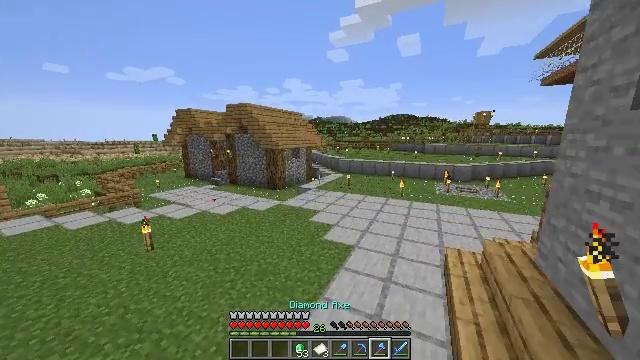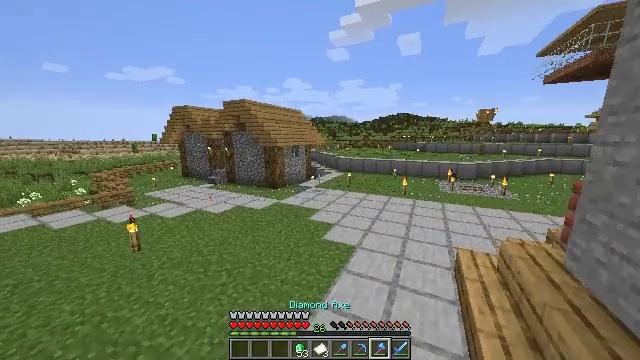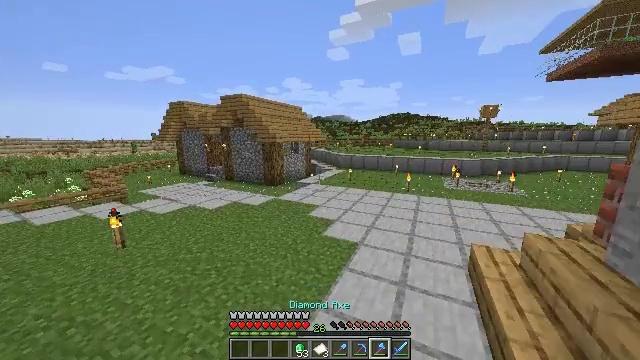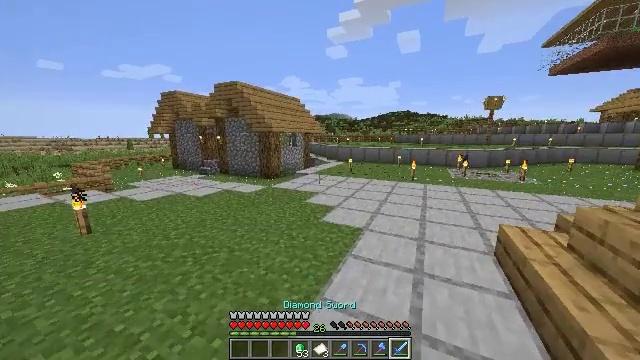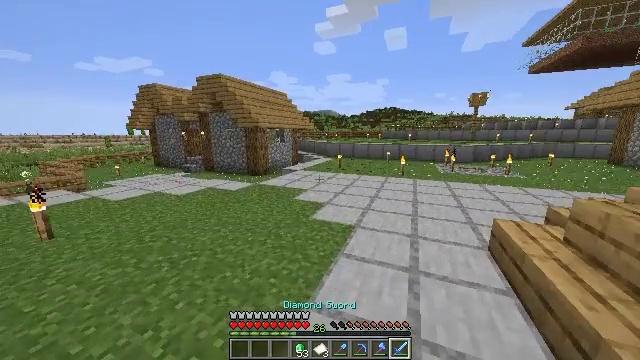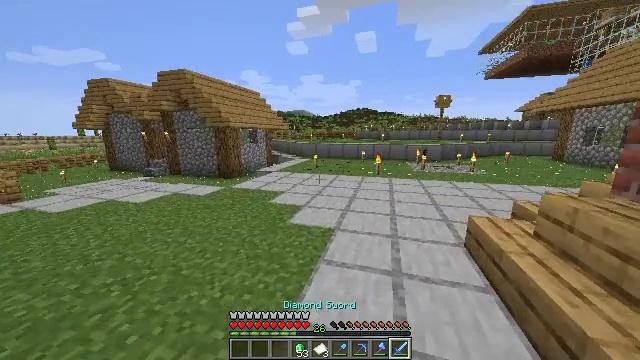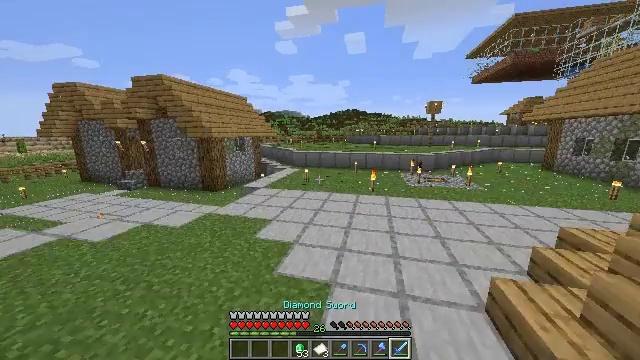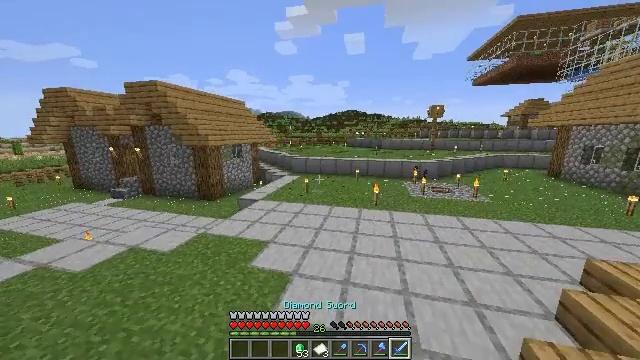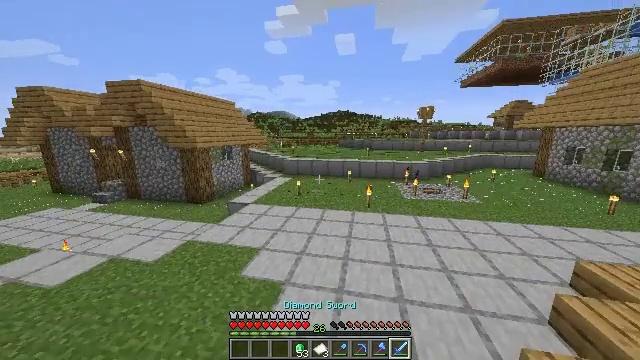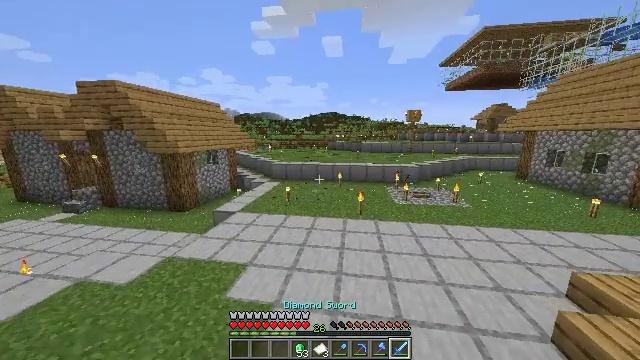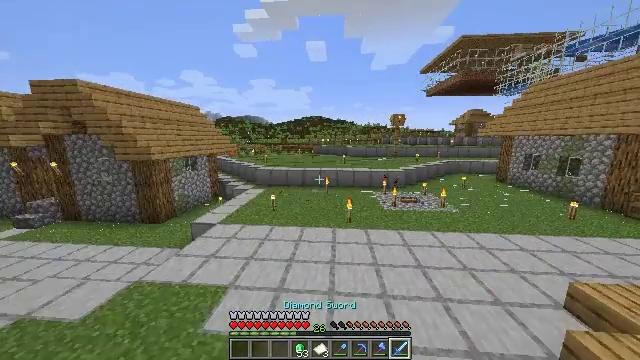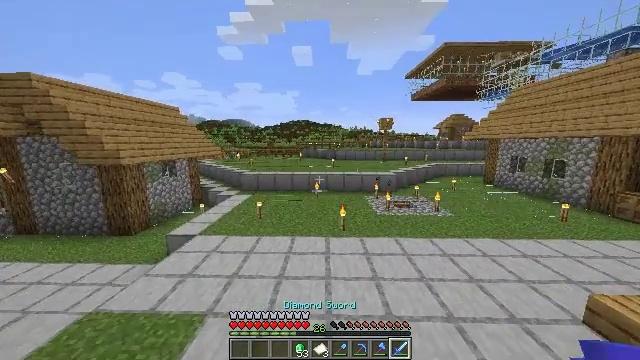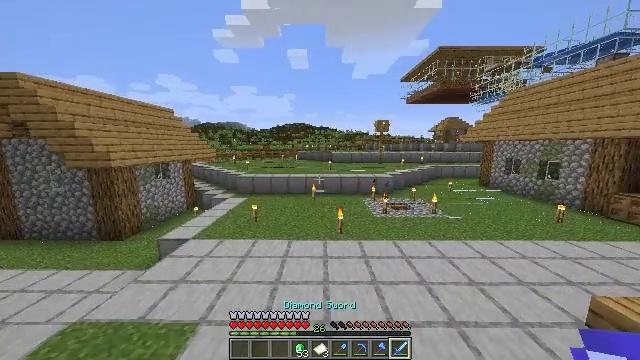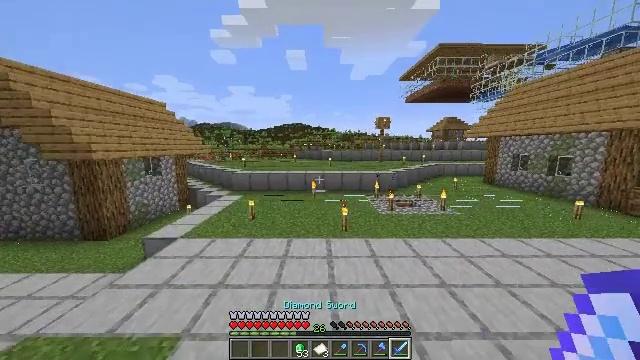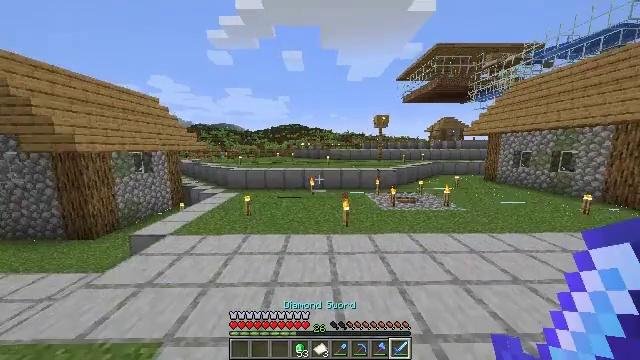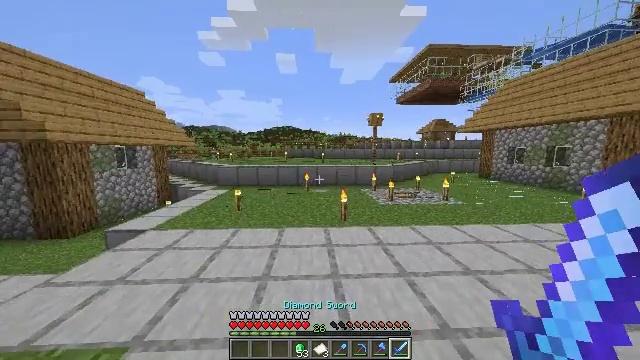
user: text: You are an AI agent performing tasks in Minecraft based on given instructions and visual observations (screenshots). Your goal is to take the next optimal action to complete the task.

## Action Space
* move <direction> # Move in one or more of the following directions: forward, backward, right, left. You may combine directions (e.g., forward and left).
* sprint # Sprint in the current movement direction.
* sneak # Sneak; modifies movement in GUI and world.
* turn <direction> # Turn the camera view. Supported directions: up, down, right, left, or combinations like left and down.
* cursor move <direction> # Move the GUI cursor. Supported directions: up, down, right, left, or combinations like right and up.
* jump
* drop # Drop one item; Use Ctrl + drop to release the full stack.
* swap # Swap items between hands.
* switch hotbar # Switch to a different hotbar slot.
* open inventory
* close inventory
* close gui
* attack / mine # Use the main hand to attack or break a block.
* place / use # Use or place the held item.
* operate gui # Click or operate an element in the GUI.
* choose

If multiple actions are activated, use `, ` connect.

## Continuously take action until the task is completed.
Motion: motion action
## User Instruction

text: Left-click to destroy the oak fence.
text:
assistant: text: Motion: move forward, sprint, jump
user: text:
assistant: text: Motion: move forward, sprint, jump
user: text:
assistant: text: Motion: move forward, jump
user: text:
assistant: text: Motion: move forward, turn right, jump
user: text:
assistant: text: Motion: move forward, turn right, jump
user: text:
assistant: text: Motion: move forward, turn right, jump
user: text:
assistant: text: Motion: move forward, jump
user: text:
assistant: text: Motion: move forward, turn right, jump
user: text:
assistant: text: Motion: move forward, sprint, turn right, jump
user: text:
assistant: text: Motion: move forward, sprint, turn right, jump
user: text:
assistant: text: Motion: move forward, sprint, turn right and up, jump
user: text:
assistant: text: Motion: move forward, sprint, turn right, jump
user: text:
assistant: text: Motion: move forward, sprint, jump
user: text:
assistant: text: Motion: move forward, jump
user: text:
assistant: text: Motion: move forward, turn right, jump
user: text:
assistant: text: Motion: move forward, jump
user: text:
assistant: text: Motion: move forward, jump
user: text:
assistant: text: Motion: move forward, jump
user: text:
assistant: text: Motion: move forward, jump
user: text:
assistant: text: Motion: move forward, sprint, jump
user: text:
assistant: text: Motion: move forward, sprint, jump
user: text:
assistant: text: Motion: move forward, sprint, jump
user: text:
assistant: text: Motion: move forward, sprint, jump
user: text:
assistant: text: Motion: move forward, jump
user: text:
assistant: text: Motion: move forward, jump
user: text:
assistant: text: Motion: move forward, jump
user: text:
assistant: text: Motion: move forward, jump
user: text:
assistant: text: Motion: move forward, jump
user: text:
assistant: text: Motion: move forward, jump
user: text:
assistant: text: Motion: move forward, sprint, jump